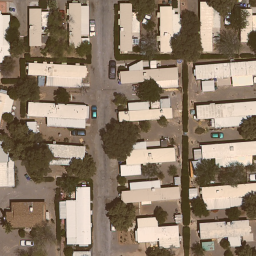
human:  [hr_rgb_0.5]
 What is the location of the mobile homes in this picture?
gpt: left, center and right